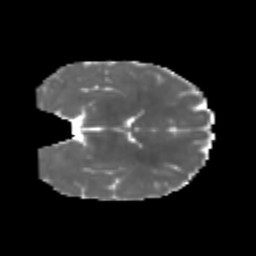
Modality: MD
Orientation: coronal
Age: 7
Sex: male
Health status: healthy